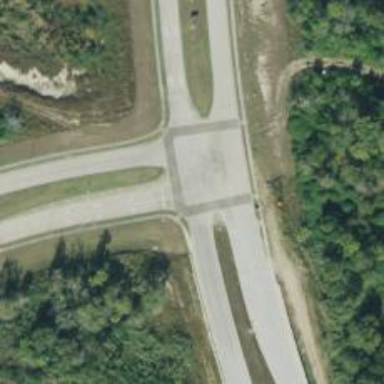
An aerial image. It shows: Secondary road with asphalt surface.